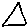
Label: triangle